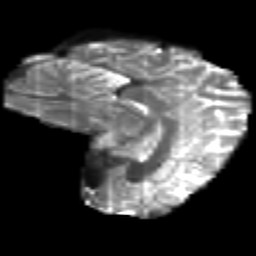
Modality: T2w
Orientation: sagittal
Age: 18
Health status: ill
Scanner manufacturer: philips
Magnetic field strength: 3 T
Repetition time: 9 s
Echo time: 0.127 s